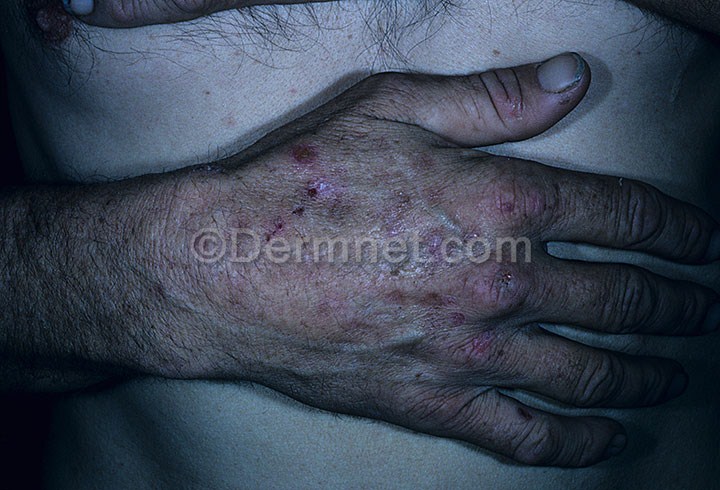
Disease: Light Diseases and Disorders of Pigmentation